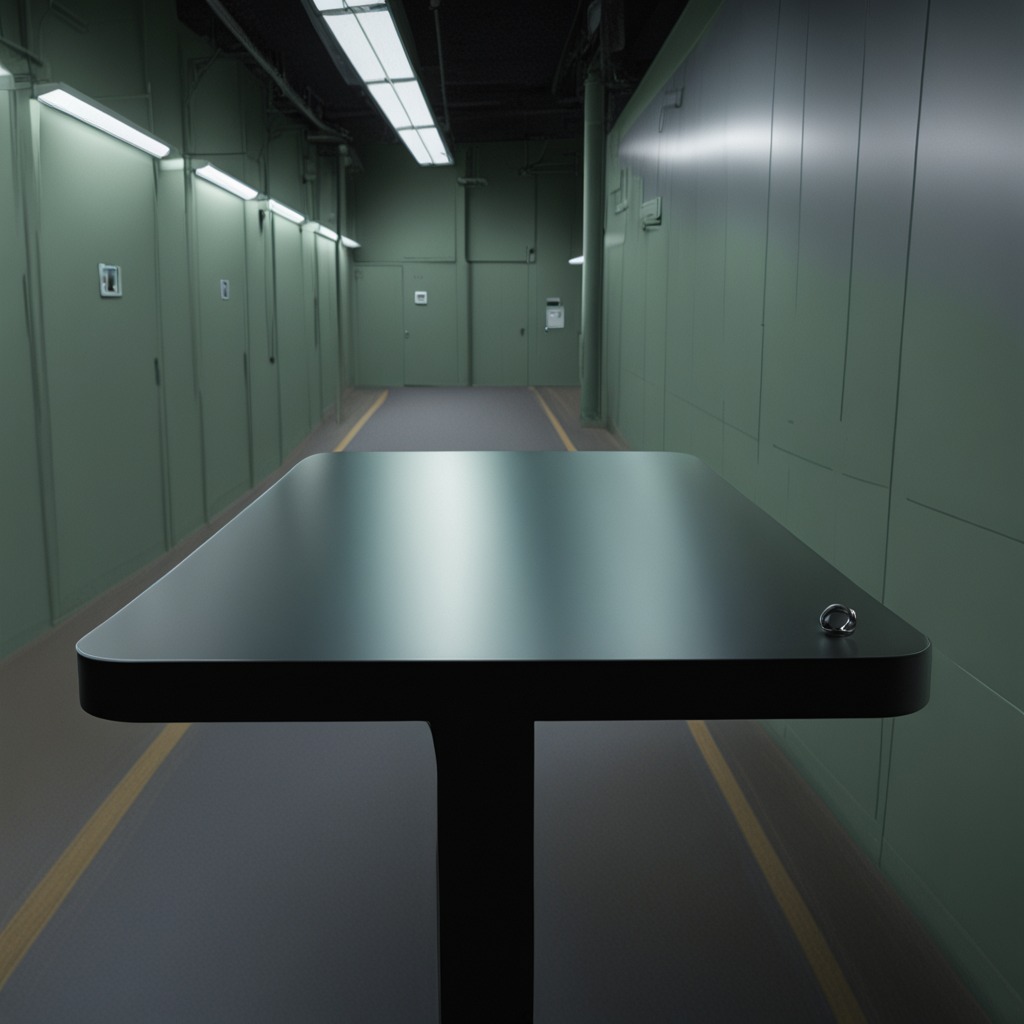
A flat metal washer is lying on a clean empty table in a railway signal maintenance room lit by harsh overhead fluorescents.